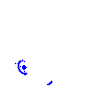
Particle: electron